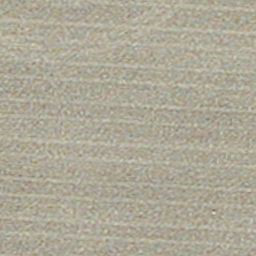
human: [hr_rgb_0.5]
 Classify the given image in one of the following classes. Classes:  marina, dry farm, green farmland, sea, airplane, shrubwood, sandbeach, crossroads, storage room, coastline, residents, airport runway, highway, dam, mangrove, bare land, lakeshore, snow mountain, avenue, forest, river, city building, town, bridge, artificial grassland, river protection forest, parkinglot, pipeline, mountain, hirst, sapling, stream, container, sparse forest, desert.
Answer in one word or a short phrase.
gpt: dry farm